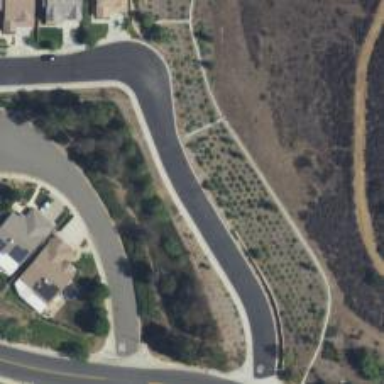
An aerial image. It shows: Residential road with sidewalk on the left side.